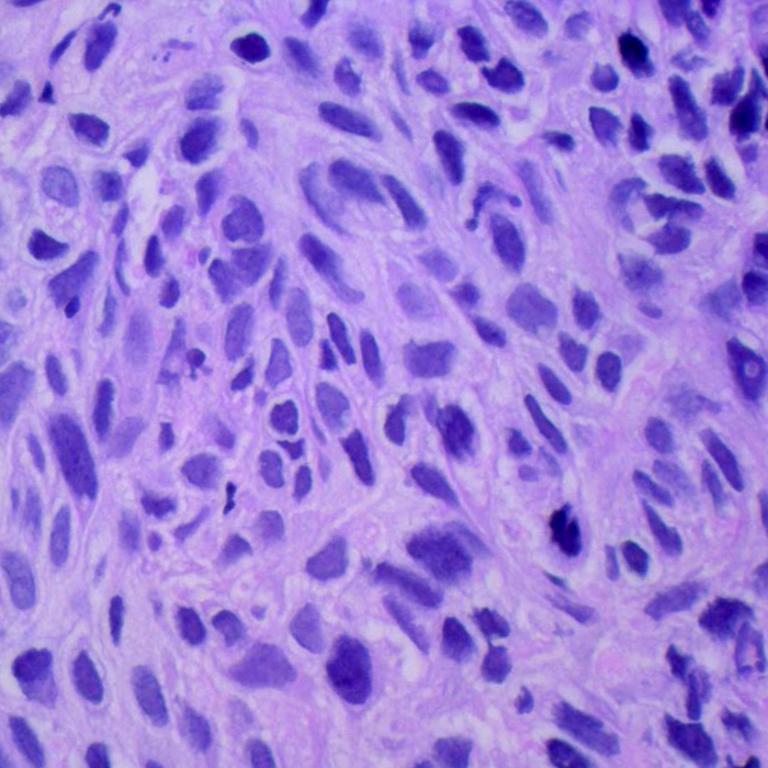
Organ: lung
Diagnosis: squamous carcinomas